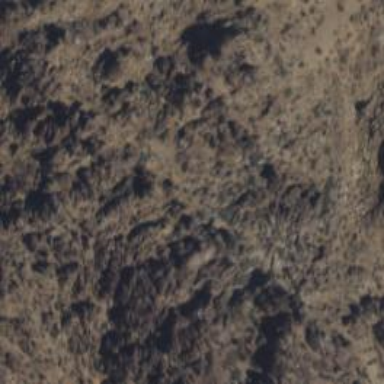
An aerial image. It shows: Landscape of bare rock.